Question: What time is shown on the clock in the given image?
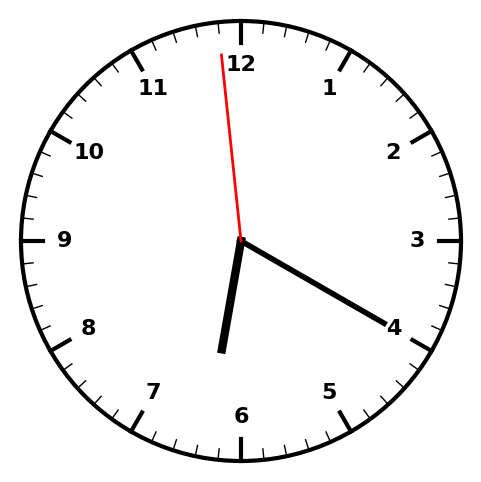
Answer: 06:19:59